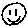
Label: smiley face